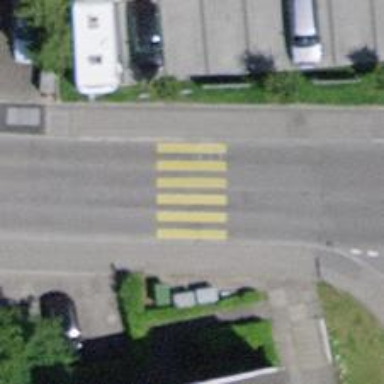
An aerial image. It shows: Marked crossing on the road.